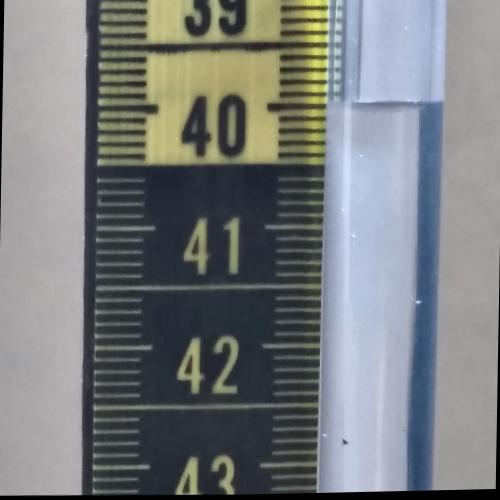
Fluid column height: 40.0 cm